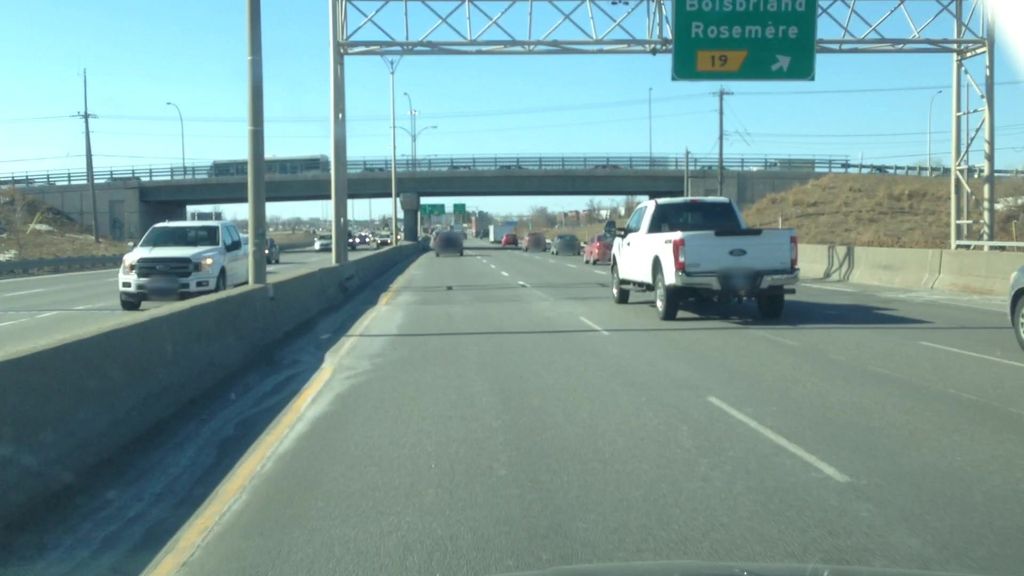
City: montreal